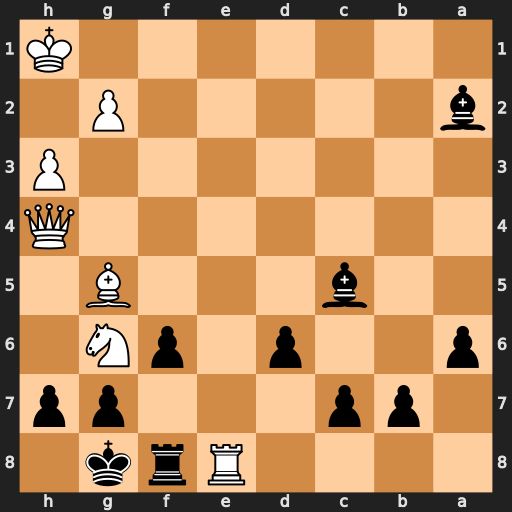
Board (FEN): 4Rrk1/1pp3pp/p2p1pN1/2b3B1/7Q/7P/b5P1/7K
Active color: b
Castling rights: -
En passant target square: -
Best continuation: Rxe8 Bxf6 hxg6